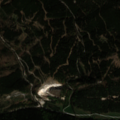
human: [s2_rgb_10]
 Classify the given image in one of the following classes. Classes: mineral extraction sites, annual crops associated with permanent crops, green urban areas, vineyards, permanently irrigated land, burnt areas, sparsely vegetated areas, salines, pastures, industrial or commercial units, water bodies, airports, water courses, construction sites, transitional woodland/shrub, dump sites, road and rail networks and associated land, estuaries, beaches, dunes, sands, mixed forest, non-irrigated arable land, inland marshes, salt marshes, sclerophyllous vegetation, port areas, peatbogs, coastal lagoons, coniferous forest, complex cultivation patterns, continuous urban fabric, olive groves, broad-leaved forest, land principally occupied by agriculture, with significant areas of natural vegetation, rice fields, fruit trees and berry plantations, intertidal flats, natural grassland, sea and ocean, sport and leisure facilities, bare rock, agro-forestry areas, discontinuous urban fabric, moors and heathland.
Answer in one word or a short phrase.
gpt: pastures, coniferous forest, mixed forest